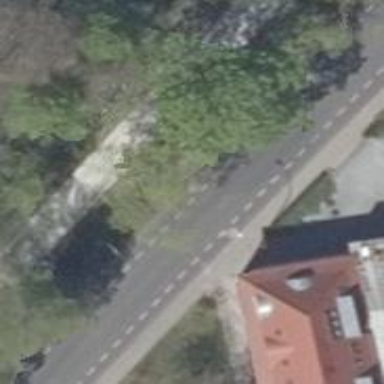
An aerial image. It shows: Residential road with asphalt surface. There is sidewalk on the left and cycle lane on both sides. No stopping is allowed for parking on both sides.